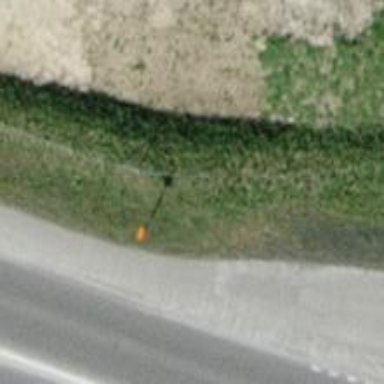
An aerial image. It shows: Aerial marker.